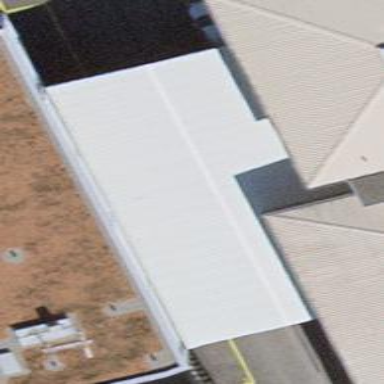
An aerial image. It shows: View of roof of building.